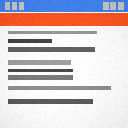
Screen state: on